Question: I've faced an issue with while working with . The problem is that intellisense is not able to find TArray's native functions like "Add()", "Emplace()", "Empty()", "Num()" etc and even iterate over it (cause "begin()" is not found as well). It's not even work with simple types e.g.
'''
TArray<int> some_array;
some_array.Add(5);//class TArray<%params%> has no member "Add"
'''

I've checked this issue with other containers like TMap and seems like it is ok.
Reproduced both with VS and VAX intellisense. Anyway, it's quite annoying and makes intellisense highlighting useless. Compilation is ok.
Seems like the issue appeared after update of VS, as it was working before update. Currently I'm using Microsoft Visual Studio Community 2019 Version 16.4.3 (and yeah, i didn't update it for a while, so probably the issue appeared not in the latest version of VS)
Any ideas?
Thanks.
<URL>
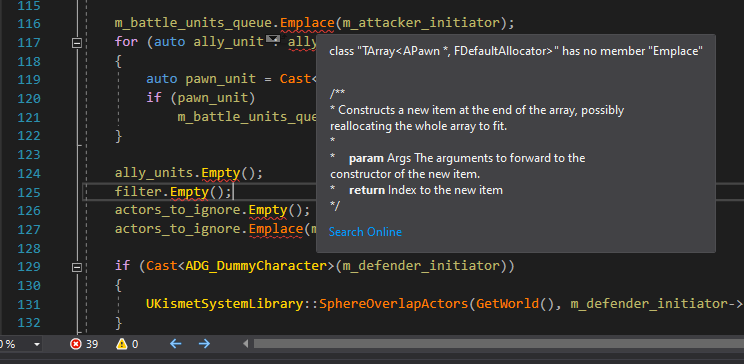
Answer: Seems like I found a root cause of this issue as well as solution for it.
Issue was caused by Visual Studio cached files. I've deleted .vs folder in the directory of my project , reopen VS and it reindexed all project files from scratch. After this procedure the problem is gone.